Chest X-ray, PA view. Patient: 12 years old, sex M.
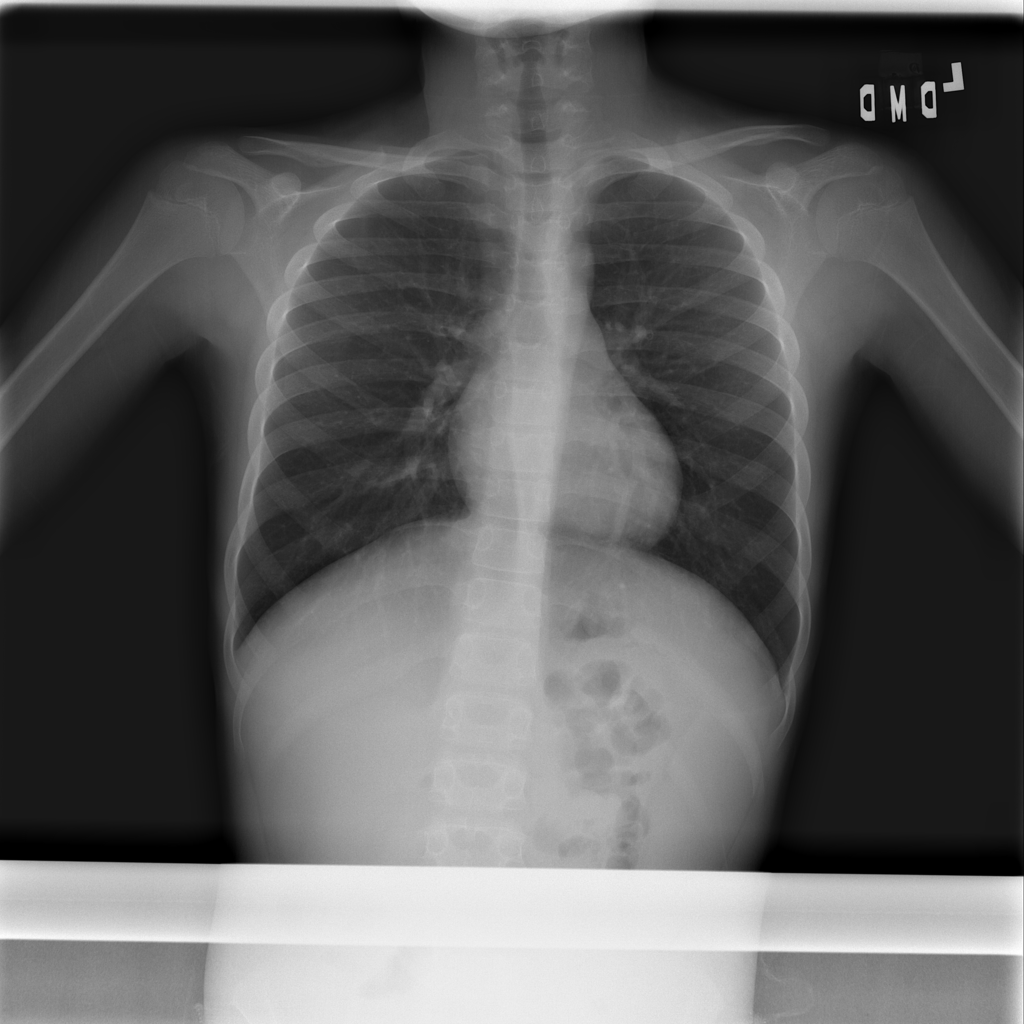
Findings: No Finding